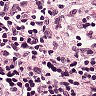
Metastatic tissue present: no